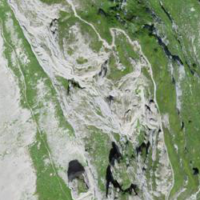
EUNIS habitat code: 50
Species observed at this site:
Dryas octopetala